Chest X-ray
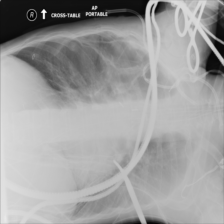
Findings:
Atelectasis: negative
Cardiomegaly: negative
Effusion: negative
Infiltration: negative
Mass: negative
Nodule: negative
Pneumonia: negative
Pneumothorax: positive
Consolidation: negative
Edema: negative
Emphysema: positive
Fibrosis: negative
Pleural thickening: negative
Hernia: negative